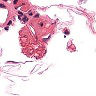
Metastatic tissue present: no